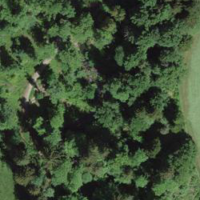
EUNIS habitat code: 44
Species observed at this site:
Lamium galeobdolon
Dactylis glomerata